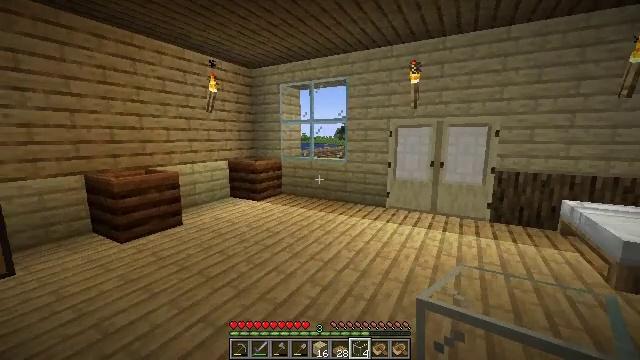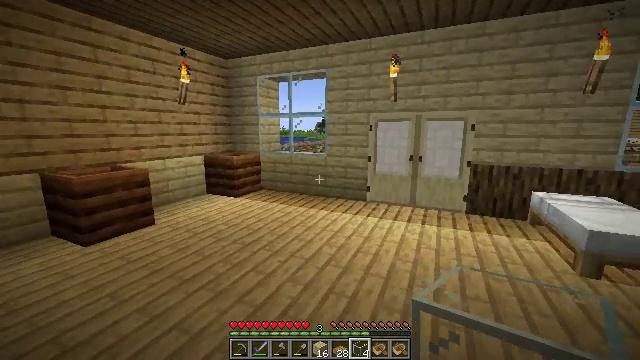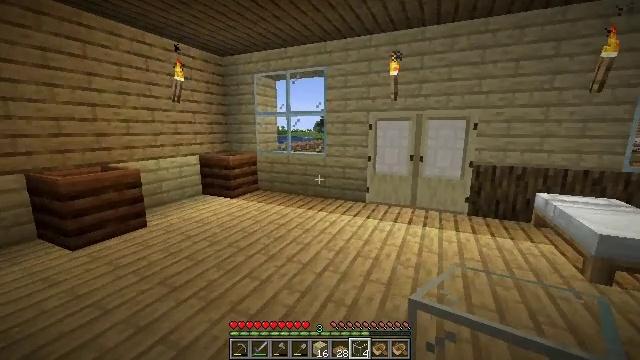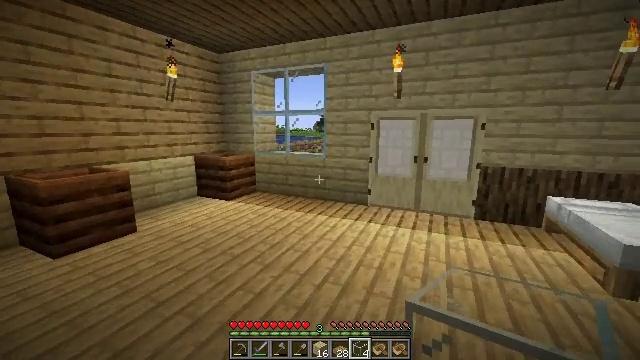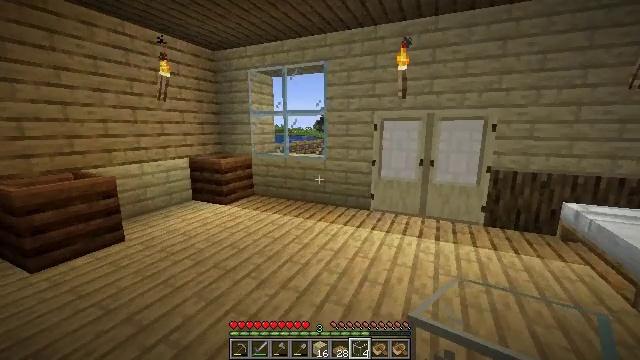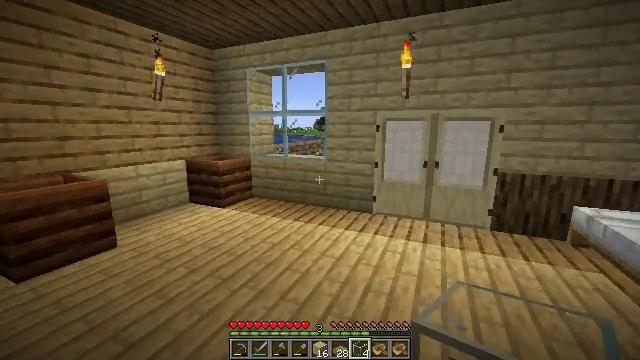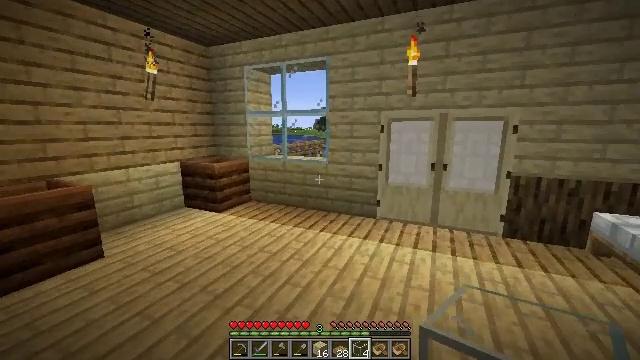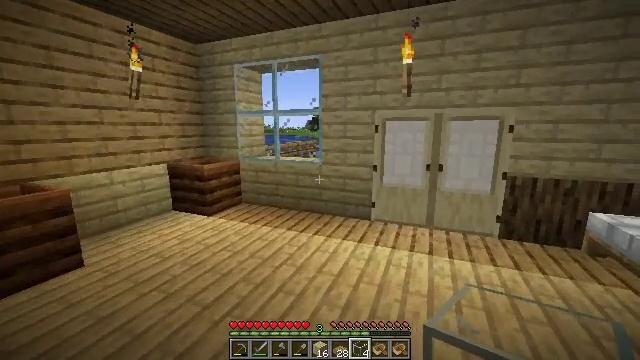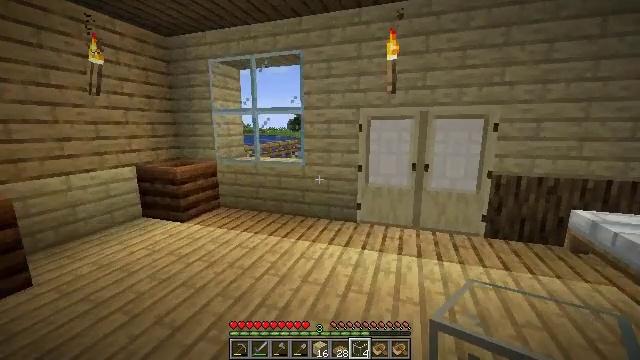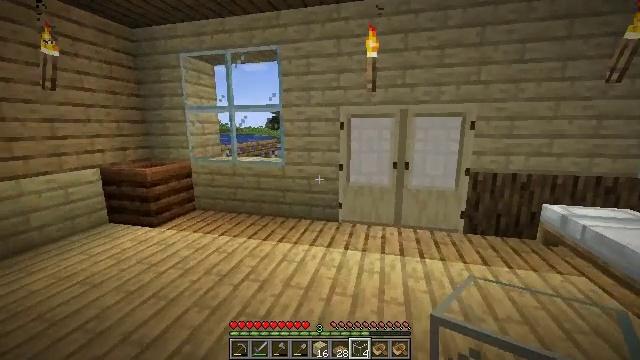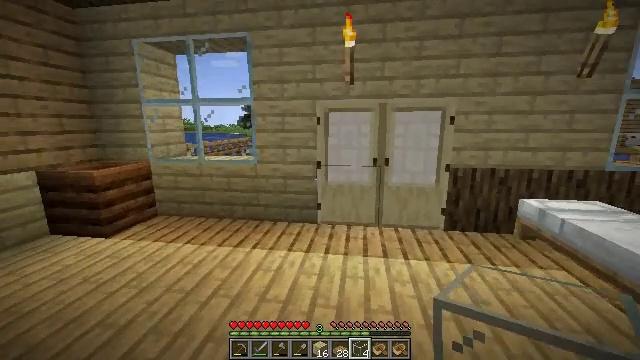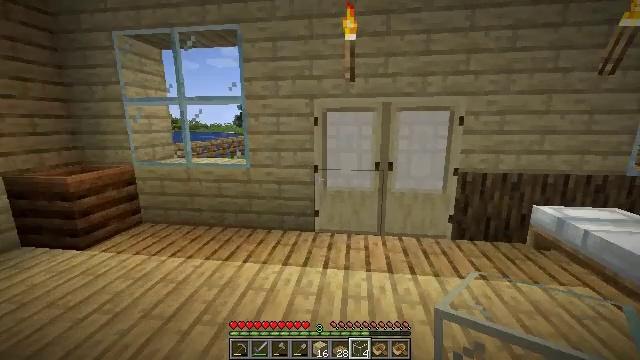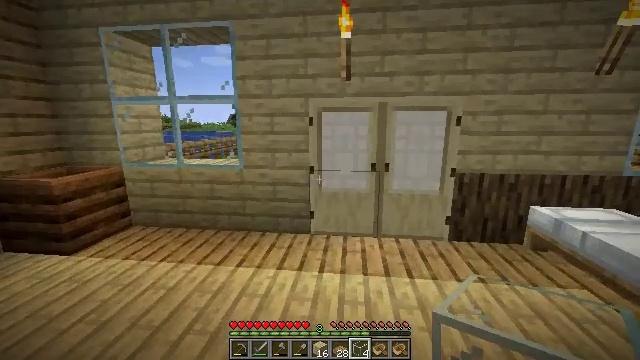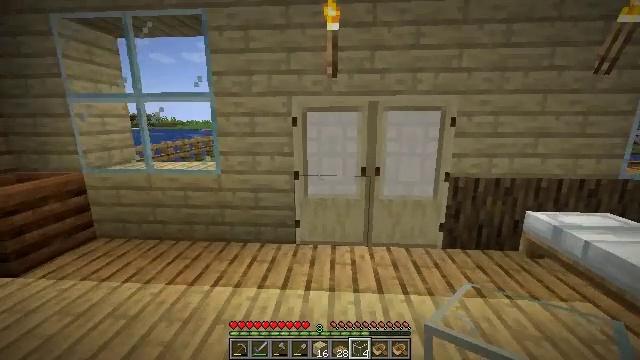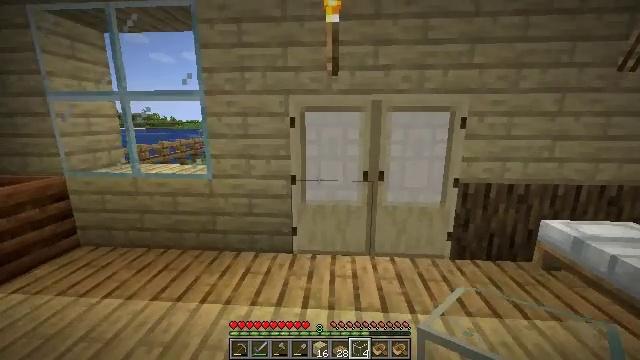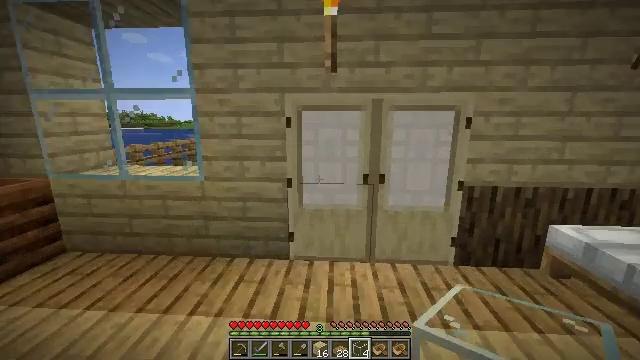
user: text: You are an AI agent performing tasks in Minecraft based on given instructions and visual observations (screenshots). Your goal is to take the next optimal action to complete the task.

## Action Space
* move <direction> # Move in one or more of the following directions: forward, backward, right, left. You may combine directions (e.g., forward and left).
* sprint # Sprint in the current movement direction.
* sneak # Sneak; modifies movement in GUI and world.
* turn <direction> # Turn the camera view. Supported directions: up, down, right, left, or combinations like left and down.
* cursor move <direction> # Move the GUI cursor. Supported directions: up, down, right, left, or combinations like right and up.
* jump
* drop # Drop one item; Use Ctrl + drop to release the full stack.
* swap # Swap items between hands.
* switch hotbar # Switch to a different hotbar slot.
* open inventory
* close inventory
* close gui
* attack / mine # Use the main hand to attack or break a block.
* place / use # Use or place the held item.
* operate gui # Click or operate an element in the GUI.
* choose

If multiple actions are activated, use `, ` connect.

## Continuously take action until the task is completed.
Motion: motion action
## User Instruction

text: Gather sugar cane for crafting.
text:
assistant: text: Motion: move forward, turn right and down
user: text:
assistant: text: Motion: move forward
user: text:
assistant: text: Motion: move forward
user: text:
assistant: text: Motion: move forward
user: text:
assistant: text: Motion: move forward
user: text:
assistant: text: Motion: move forward
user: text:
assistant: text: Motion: move forward, turn right
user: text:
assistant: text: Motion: move forward, turn right
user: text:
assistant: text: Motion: move forward, turn right
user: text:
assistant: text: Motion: move forward, turn right
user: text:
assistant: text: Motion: move forward
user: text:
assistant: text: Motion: move forward, turn right
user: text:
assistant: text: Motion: move forward, turn right
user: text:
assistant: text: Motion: move forward
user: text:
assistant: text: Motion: move forward
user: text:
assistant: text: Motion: move forward
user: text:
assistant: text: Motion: move forward
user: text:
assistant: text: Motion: move forward, turn right
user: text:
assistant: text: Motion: move forward, turn right
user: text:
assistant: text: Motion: move forward, turn right
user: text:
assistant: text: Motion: move forward
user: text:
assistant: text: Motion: move forward
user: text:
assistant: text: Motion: move forward, use / place
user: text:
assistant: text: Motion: use / place
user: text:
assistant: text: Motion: use / place
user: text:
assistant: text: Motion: use / place
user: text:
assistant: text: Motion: no_op
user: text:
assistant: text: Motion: no_op
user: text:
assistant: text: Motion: move forward
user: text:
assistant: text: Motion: move forward